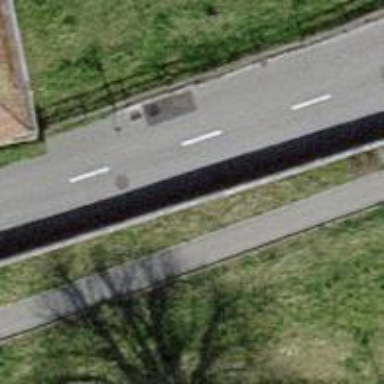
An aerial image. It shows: Residential road.